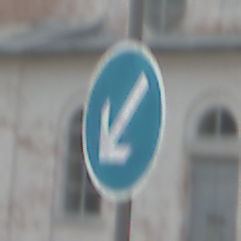
Verkehrszeichen: VorgeschriebeneVorbeifahrtLinks
Umgebung: Outdoor, Nature
Tageszeit: MorningAfternoon
Wetter: PartlyCloudy
Licht: Natural
Jahreszeit: Autumn
Kontrast: LowContrast